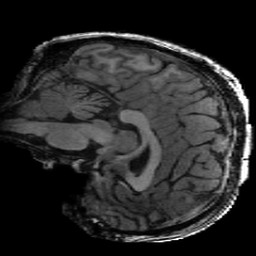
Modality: T1w
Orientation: sagittal
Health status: ill
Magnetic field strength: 3 T